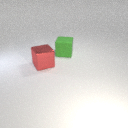
large red metal cube to the left of large green rubber cube